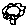
Label: flower